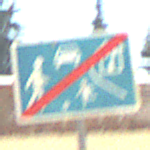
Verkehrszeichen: EndeVerkehrsberuhigterBereich
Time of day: Midday
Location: Outdoor (Suburban)
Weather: PartlyCloudy
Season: NotSpecified
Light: Natural